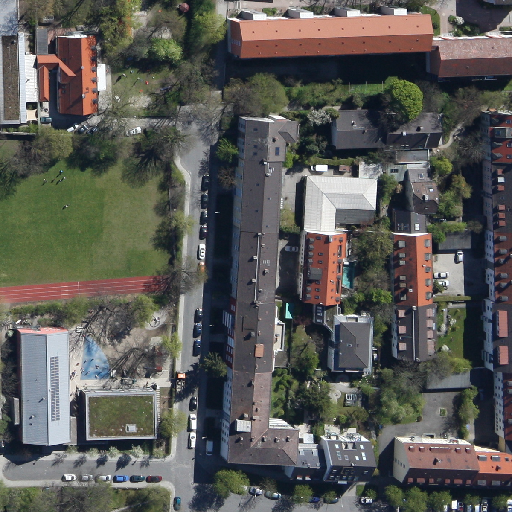
Referring expression: building along the road